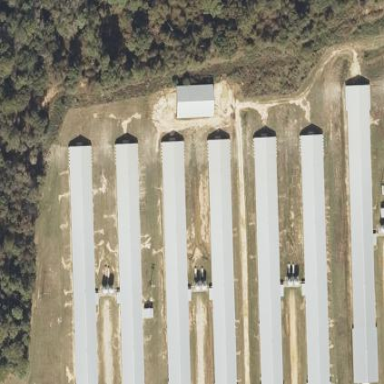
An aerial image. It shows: Poultry farmyard is depicted in the image.